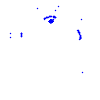
Particle: pion